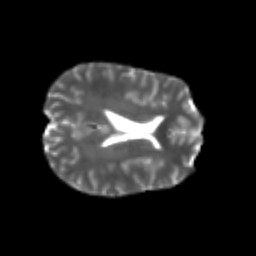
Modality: T2w
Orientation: axial
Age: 23
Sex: female
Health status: healthy
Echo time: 0.074 s